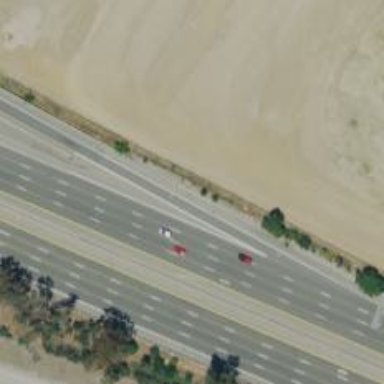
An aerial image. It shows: Motorway link.